Question:
I do have above "png" image.Can you tell me how to animate it like a knight rider bulbs way ? I don't have that much of experience about the animation.Any help would be highly appreciated.
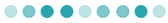
Answer: Simple and quick sample would be like:
'''
i {
display: inline-block;
vertical-align:middle;
width:10px;
height:10px;
border-radius:50%;
background: red;
-webkit-animation: kn 1.6s ease-in-out infinite;
animation: kn 1.6s ease-in-out infinite;
}
i:nth-child(9){
-webkit-animation-delay:0;
animation-delay:0;
}
i:nth-child(8){
-webkit-animation-delay:-0.2s;
animation-delay:-0.2s;
}
i:nth-child(7){
-webkit-animation-delay:-0.4s;
animation-delay:-0.4s;
}
i:nth-child(6){
-webkit-animation-delay:-0.6s;
animation-delay:-0.6s;
}
i:nth-child(5){
-webkit-animation-delay:-0.8s;
animation-delay:-0.8s;
}
i:nth-child(4){
-webkit-animation-delay:-1s;
animation-delay:-1s;
}
i:nth-child(3){
-webkit-animation-delay:-1.2s;
animation-delay:-1.2s;
}
i:nth-child(2){
-webkit-animation-delay:-1.4s;
animation-delay:-1.4s;
}
i:nth-child(1){
-webkit-animation-delay:-1.6s;
animation-delay:-1.6s;
}
@-webkit-keyframes kn {
0% {
opacity: 0.1;
}
50% {
opacity: 1;
}
100% {
opacity:0.1;
}
}
@keyframes kn {
0% {
opacity: 0.1;
}
50% {
opacity: 1;
}
100% {
opacity:0.1;
}
}
'''
'''
<div>
<i></i>
<i></i>
<i></i>
<i></i>
<i></i>
<i></i>
<i></i>
<i></i>
<i></i>
</div>
'''
Play with it to make the timing what you want.